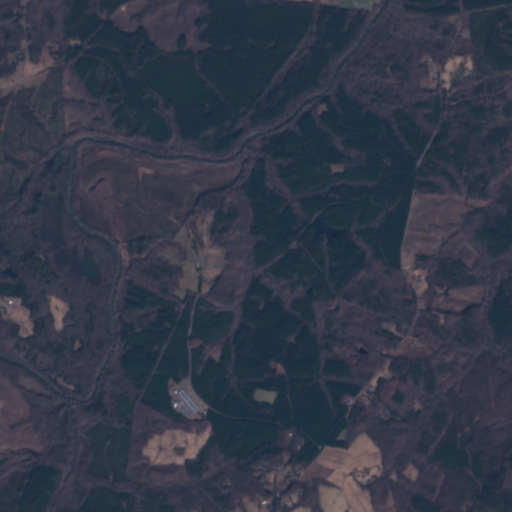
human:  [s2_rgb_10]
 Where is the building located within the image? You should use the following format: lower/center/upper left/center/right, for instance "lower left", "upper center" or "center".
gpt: The building is located in the right of the image.
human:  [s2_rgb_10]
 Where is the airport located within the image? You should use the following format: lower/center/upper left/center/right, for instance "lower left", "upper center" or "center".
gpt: There is no airport in the image.